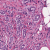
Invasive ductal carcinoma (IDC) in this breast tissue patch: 1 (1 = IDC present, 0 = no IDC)